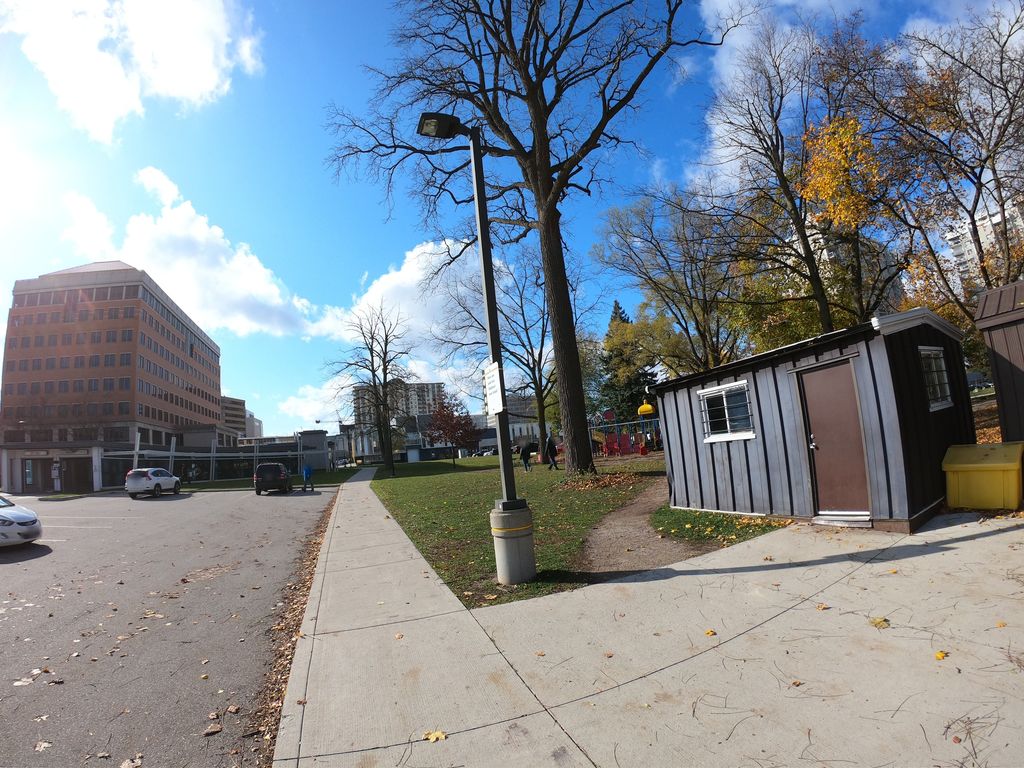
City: kitchener-waterloo